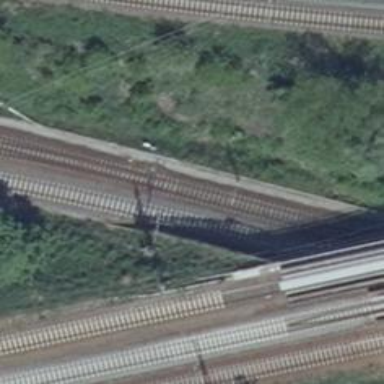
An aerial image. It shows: Unused railway yard.